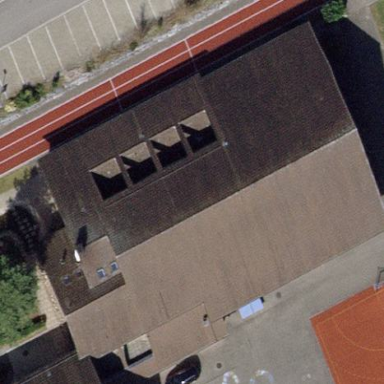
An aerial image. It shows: Sports hall building.